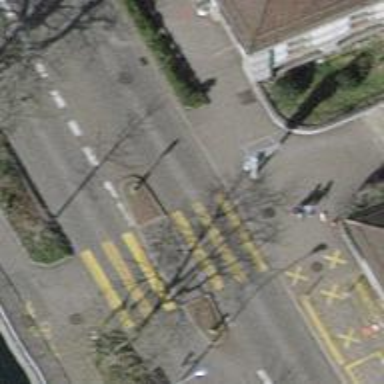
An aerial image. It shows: Marked pedestrian crossing with zebra designation and central island.